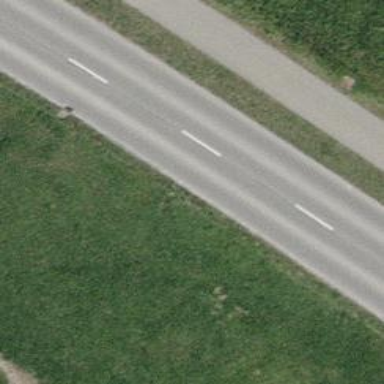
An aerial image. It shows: Tertiary road with separate asphalt surfaces for sidewalks and cycleway.